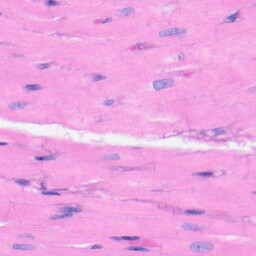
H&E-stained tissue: Heart